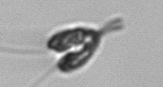
Label: Pyramimonas_longicauda